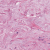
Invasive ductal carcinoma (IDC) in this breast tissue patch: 1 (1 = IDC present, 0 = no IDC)